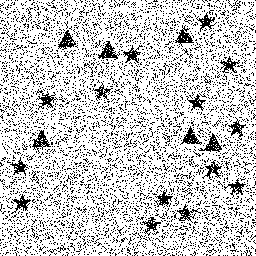
Squares: 0
Triangles: 6
Stars: 14
Total shapes: 20